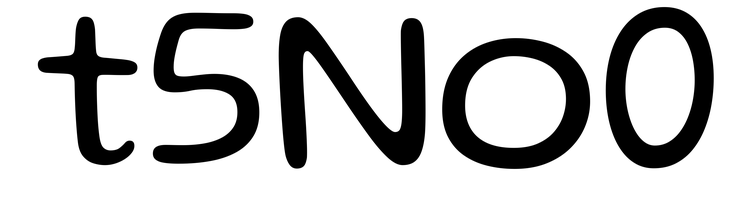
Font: Gluten_Light